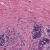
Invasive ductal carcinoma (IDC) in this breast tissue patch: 0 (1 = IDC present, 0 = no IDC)